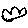
Label: cloud